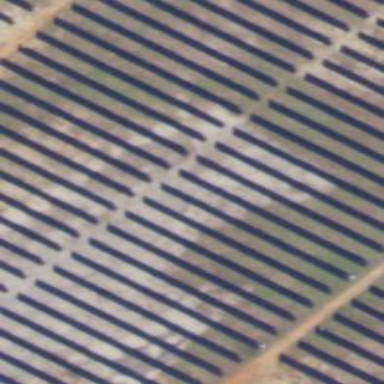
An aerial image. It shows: Solar power generator with photovoltaic panels.